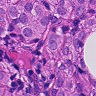
Metastatic tissue present: yes